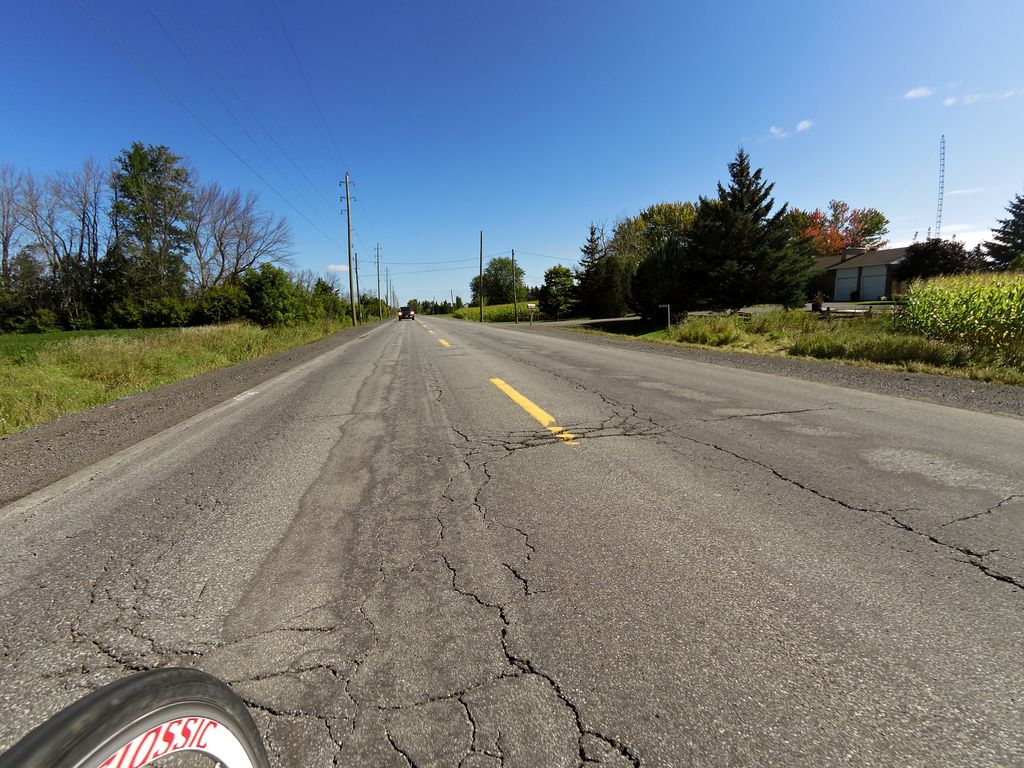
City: ottawa-gatineau